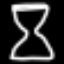
Label: hourglass